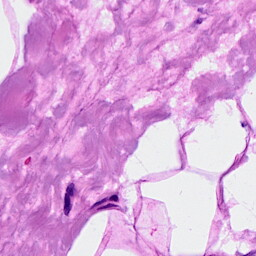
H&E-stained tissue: Breast